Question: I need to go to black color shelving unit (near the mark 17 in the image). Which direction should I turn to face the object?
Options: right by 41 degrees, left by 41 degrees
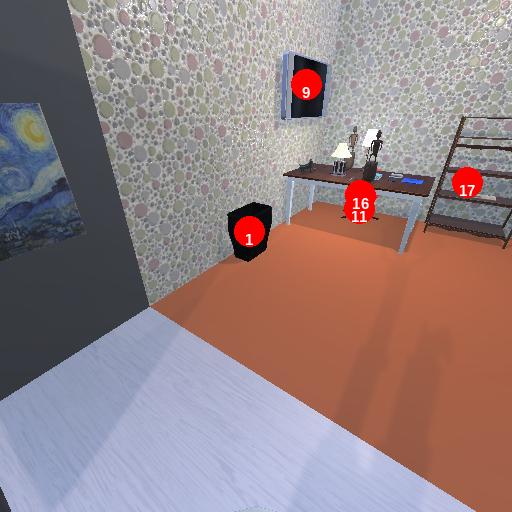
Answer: right by 41 degrees